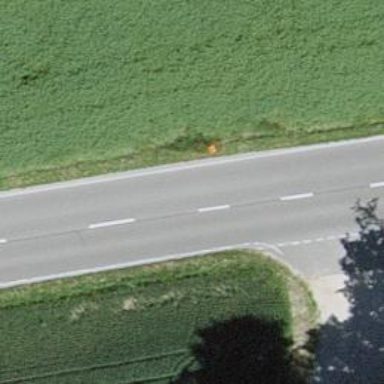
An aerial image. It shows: Aerial marker colored orange.